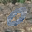
Label: 0